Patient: sex F, age 65
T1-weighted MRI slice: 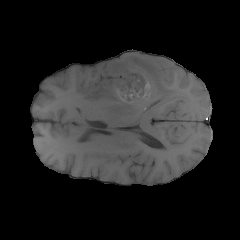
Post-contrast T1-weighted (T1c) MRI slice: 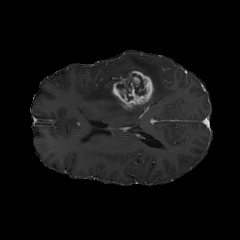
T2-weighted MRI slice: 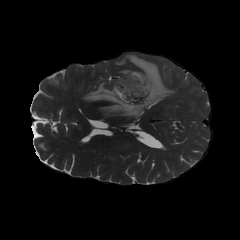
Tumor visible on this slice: yes
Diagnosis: Glioblastoma, IDH-wildtype
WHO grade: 4